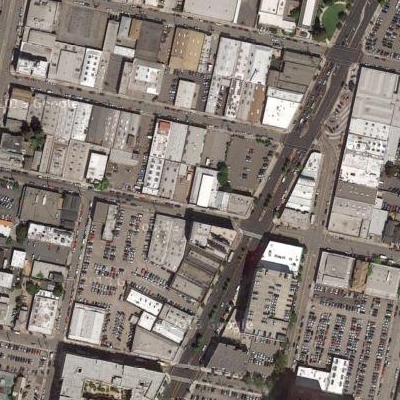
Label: Industry